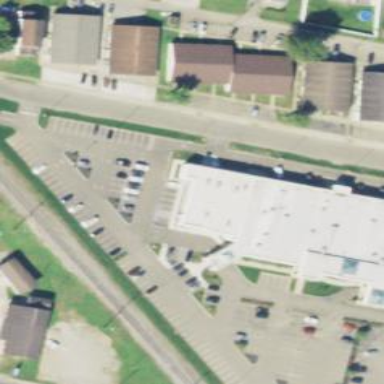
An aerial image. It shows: Parking area.